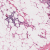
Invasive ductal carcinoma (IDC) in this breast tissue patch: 0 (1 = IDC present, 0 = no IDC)